Field crop: maize
Growth stage: 2
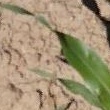
Species: maize